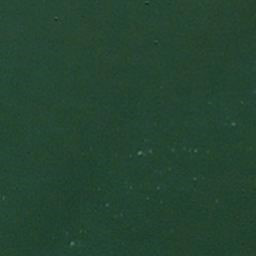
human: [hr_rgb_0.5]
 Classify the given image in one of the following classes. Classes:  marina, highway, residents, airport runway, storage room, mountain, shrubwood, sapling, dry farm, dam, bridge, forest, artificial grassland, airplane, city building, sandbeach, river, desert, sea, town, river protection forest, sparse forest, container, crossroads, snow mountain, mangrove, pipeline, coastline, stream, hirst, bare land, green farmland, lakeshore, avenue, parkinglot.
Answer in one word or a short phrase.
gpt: sea